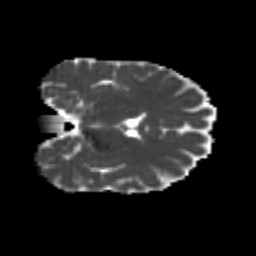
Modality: MD
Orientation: coronal
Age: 24
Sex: female
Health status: healthy
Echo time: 0.074 s